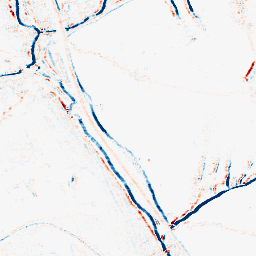
Category: morphological
Decomposition family: morphological_rect
Decomposition parameters: operation: average
width: 5
height: 3
Upsampling method: linear_exact
Upsampling parameters: scale: 4
Upsampling scale: 4